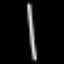
Label: line